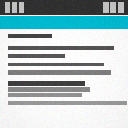
Screen state: on